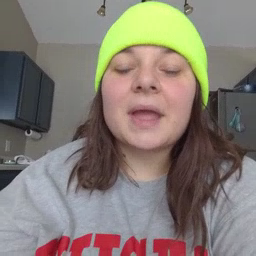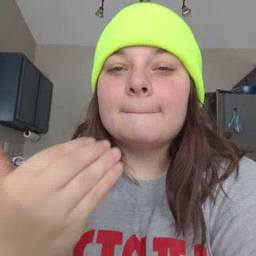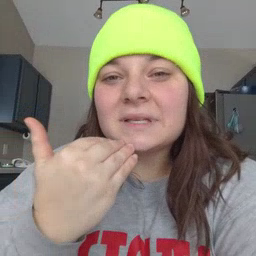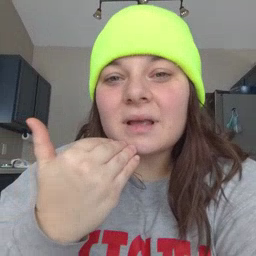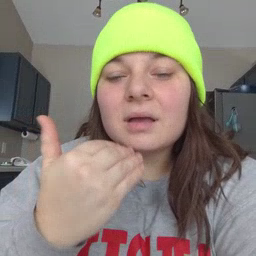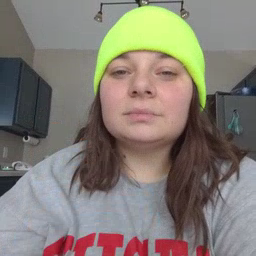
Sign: pizza